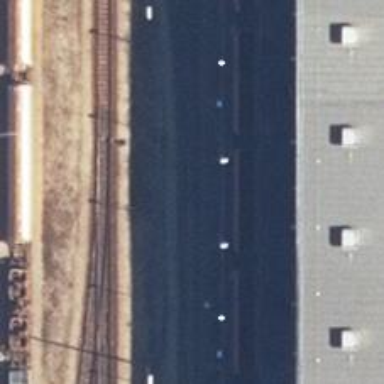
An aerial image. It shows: Railway switch.